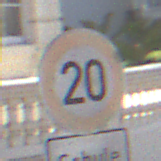
Verkehrszeichen: Geschwindigkeit20
Zusatzzeichen unten: HinweisDurchVerbaleAngabe8
Umgebung: Outdoor, Urban
Tageszeit: MorningAfternoon
Wetter: PartlyCloudy
Licht: Natural
Jahreszeit: NotSpecified
Kontrast: HighContrast